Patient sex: M
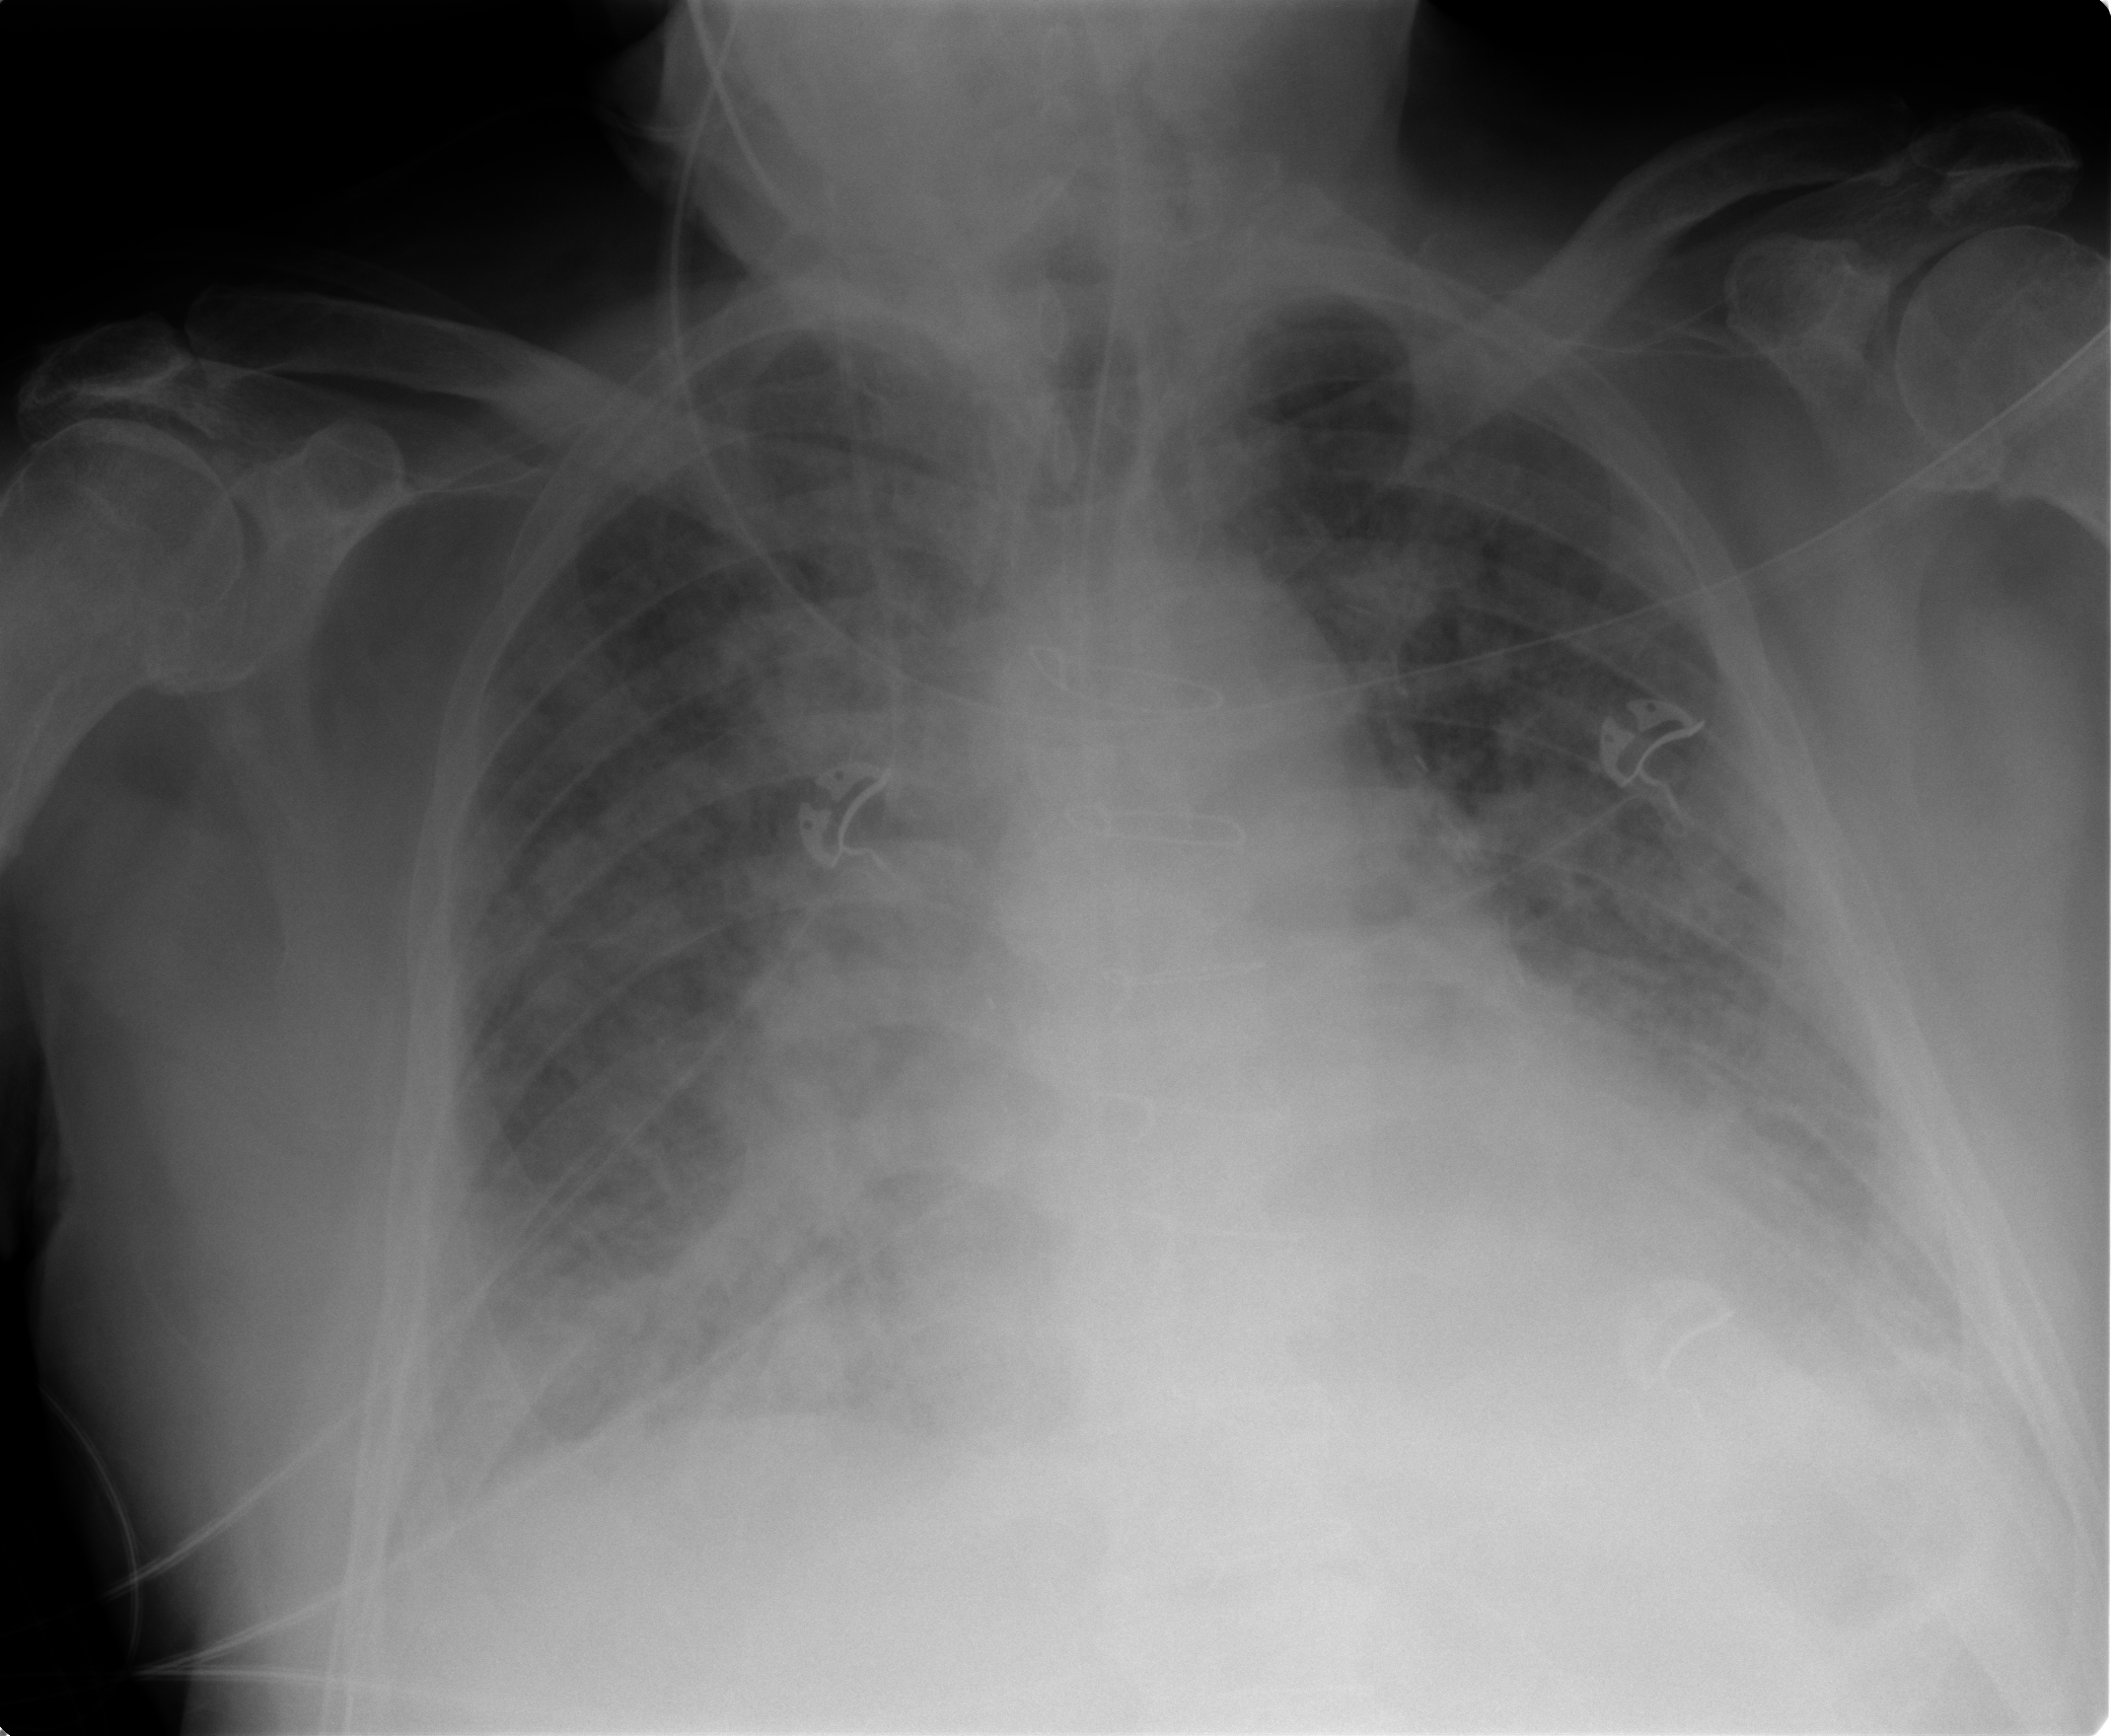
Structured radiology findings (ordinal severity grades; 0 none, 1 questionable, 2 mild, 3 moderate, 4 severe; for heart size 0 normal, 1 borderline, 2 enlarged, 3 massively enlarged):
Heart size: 2
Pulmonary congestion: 3
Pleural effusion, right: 2
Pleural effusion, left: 2
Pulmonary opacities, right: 3
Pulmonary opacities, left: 2
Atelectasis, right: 2
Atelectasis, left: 2